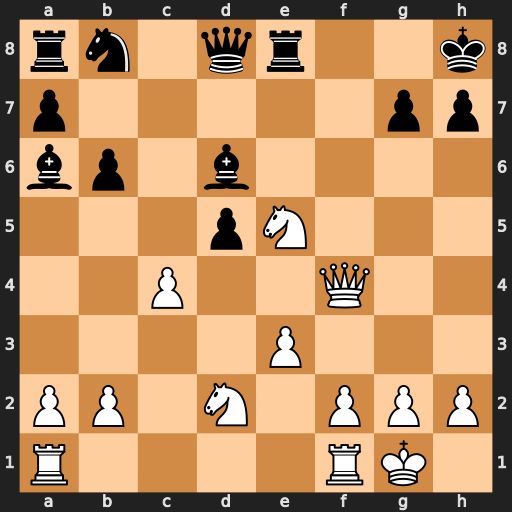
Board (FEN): rn1qr2k/p5pp/bp1b4/3pN3/2P2Q2/4P3/PP1N1PPP/R4RK1
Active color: w
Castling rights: -
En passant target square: -
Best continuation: Nf7+ Kg8 Nxd6